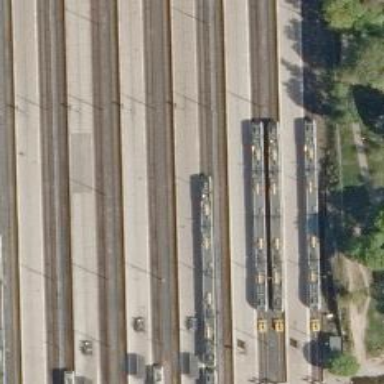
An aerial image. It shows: Railway track with continuous electrified contact line.